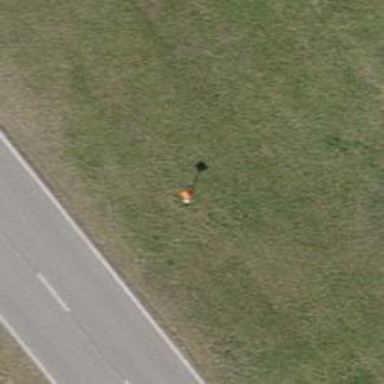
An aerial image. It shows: Pipeline marker.